八年级 · 度量几何学
如图, 在 $\triangle A B C$ 中, $\angle B=30^{\circ}, \angle C=50^{\circ}$, 通过观察尺规作图的痕迹, $\angle D E A$ 的度数是

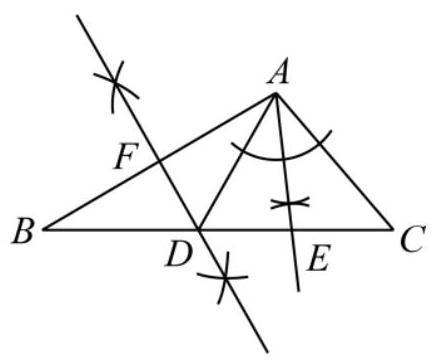
$35^{\circ}$
B. $60^{\circ}$
C. $70^{\circ}$
D. $85^{\circ}$
答案: D